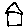
Label: house